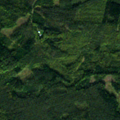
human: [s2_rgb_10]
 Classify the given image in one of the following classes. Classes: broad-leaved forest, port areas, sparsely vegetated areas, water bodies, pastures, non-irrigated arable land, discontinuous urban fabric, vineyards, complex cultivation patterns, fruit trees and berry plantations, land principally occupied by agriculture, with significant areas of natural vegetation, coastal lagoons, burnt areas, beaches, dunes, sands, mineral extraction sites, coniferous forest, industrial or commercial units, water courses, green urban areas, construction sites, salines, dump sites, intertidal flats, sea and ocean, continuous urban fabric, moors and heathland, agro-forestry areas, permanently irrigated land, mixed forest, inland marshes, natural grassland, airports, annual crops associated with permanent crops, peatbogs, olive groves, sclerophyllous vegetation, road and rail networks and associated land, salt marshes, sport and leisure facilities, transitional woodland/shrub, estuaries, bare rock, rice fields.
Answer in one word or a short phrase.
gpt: coniferous forest, mixed forest, transitional woodland/shrub